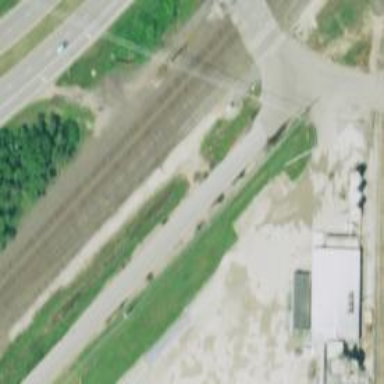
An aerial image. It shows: Railway siding for service.